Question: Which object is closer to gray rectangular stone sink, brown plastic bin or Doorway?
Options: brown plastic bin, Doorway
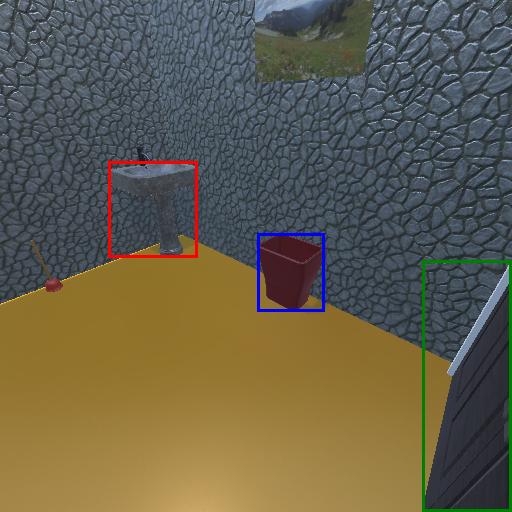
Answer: brown plastic bin